【题型】选择题　【知识点】解析几何　【难度】medium
已知 \( A \)，\( B \) 为平面内两定点，过该平面内动点 \( M \) 作直线 \( AB \) 的垂线，垂足为 \( N \)。若 \( \overrightarrow{MN}^2 = -\frac{1}{2}\overrightarrow{AN} \cdot \overrightarrow{NB} \)，则动点 \( M \) 的轨迹是（）

A. 圆 \quad B. 椭圆 \quad C. 抛物线 \quad D. 双曲线
【解答】
\textbf{【答案】} D

\vspace{1em}
\textbf{【知识点】} 求平面轨迹方程

\vspace{1em}
\textbf{【分析】} 建立适当的平面直角坐标系，设 \( A \)，\( B \) 的坐标，设 \( M \) 的坐标，由题意可得 \( N \) 的坐标，求出 3 个向量，由向量的关系求出 \( M \) 的轨迹方程。

\vspace{1em}
\textbf{【详解】} 解：建立以 \( AB \) 所在的直线为 \( x \) 轴，以线段 \( AB \) 的中垂线为 \( y \) 轴的直角坐标系，

设 \( A(-a,0) \)，\( B(a,0) \)，\( a > 0 \)，

设 \( M \) 的坐标为 \( (x,y) \)，由题意可得 \( N(x,0) \)，

则 \( \overrightarrow{MN} = (0,-y) \)，\( \overrightarrow{AN} = (x+a,0) \)，\( \overrightarrow{NB} = (a-x,0) \)，

所以 \( \overrightarrow{MN}^2 = y^2 \)，\( \overrightarrow{AN} \cdot \overrightarrow{NB} = (x+a)(a-x) = a^2 - x^2 \)，

由 \( \overrightarrow{MN}^2 = -\frac{1}{2}\overrightarrow{AN} \cdot \overrightarrow{NB} \)，可得 \( y^2 = -\frac{1}{2}(a^2 - x^2) \)，

整理可得：\( y^2 - \frac{1}{2}x^2 = -\frac{1}{2}a^2 \)，所以 \( \frac{1}{2}x^2 - y^2 = \frac{1}{2}a^2 \)，\( a > 0 \)，

故动点 \( M \) 的轨迹是双曲线。

故选：D。

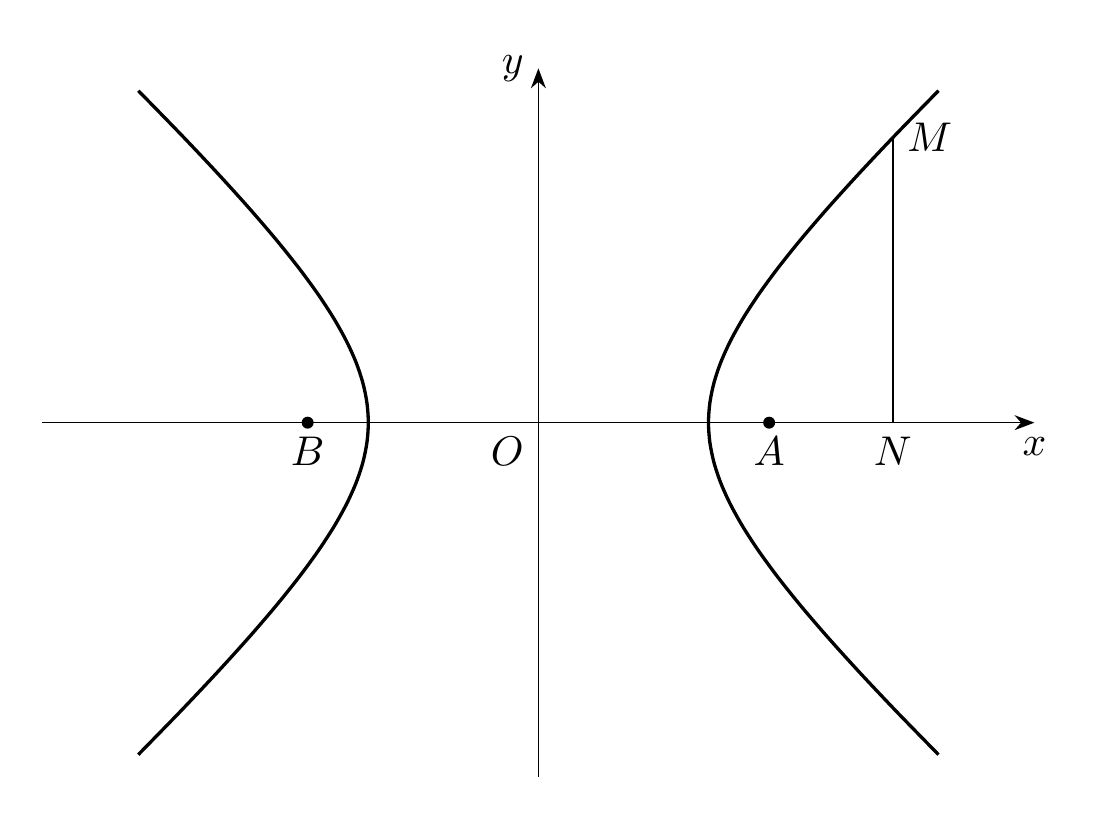